Field crop: maize
Growth stage: 2
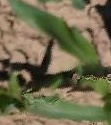
Species: maize